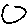
Label: circle